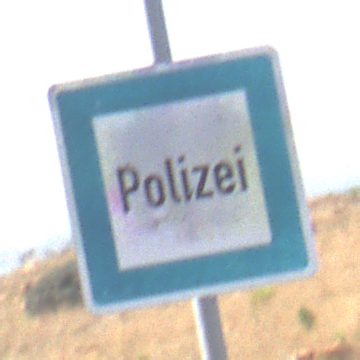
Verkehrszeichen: Polizei
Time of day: Midday
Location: Outdoor (Nature)
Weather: PartlyCloudy
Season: NotSpecified
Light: Natural